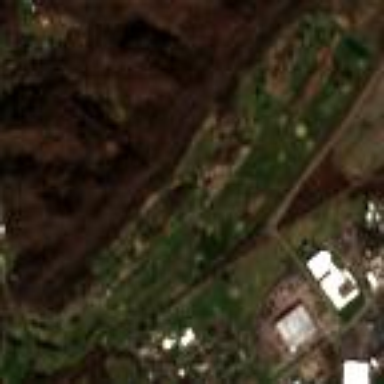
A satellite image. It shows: Golf course surrounded by greenery.